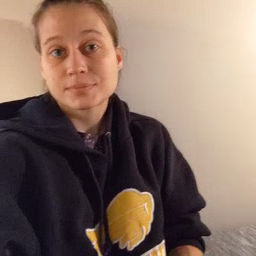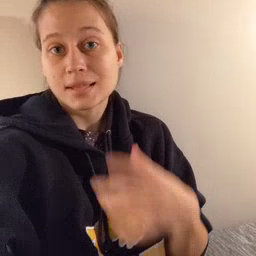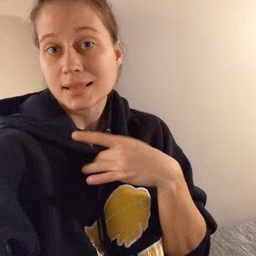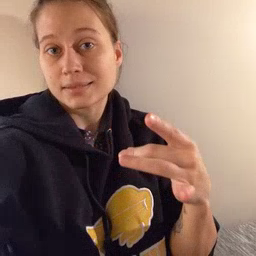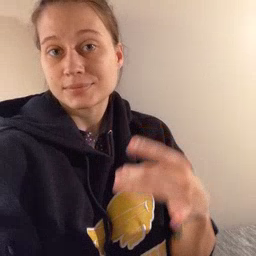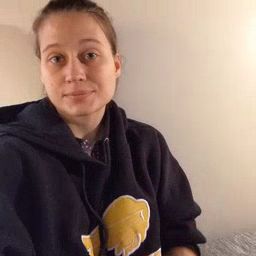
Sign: like